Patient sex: F
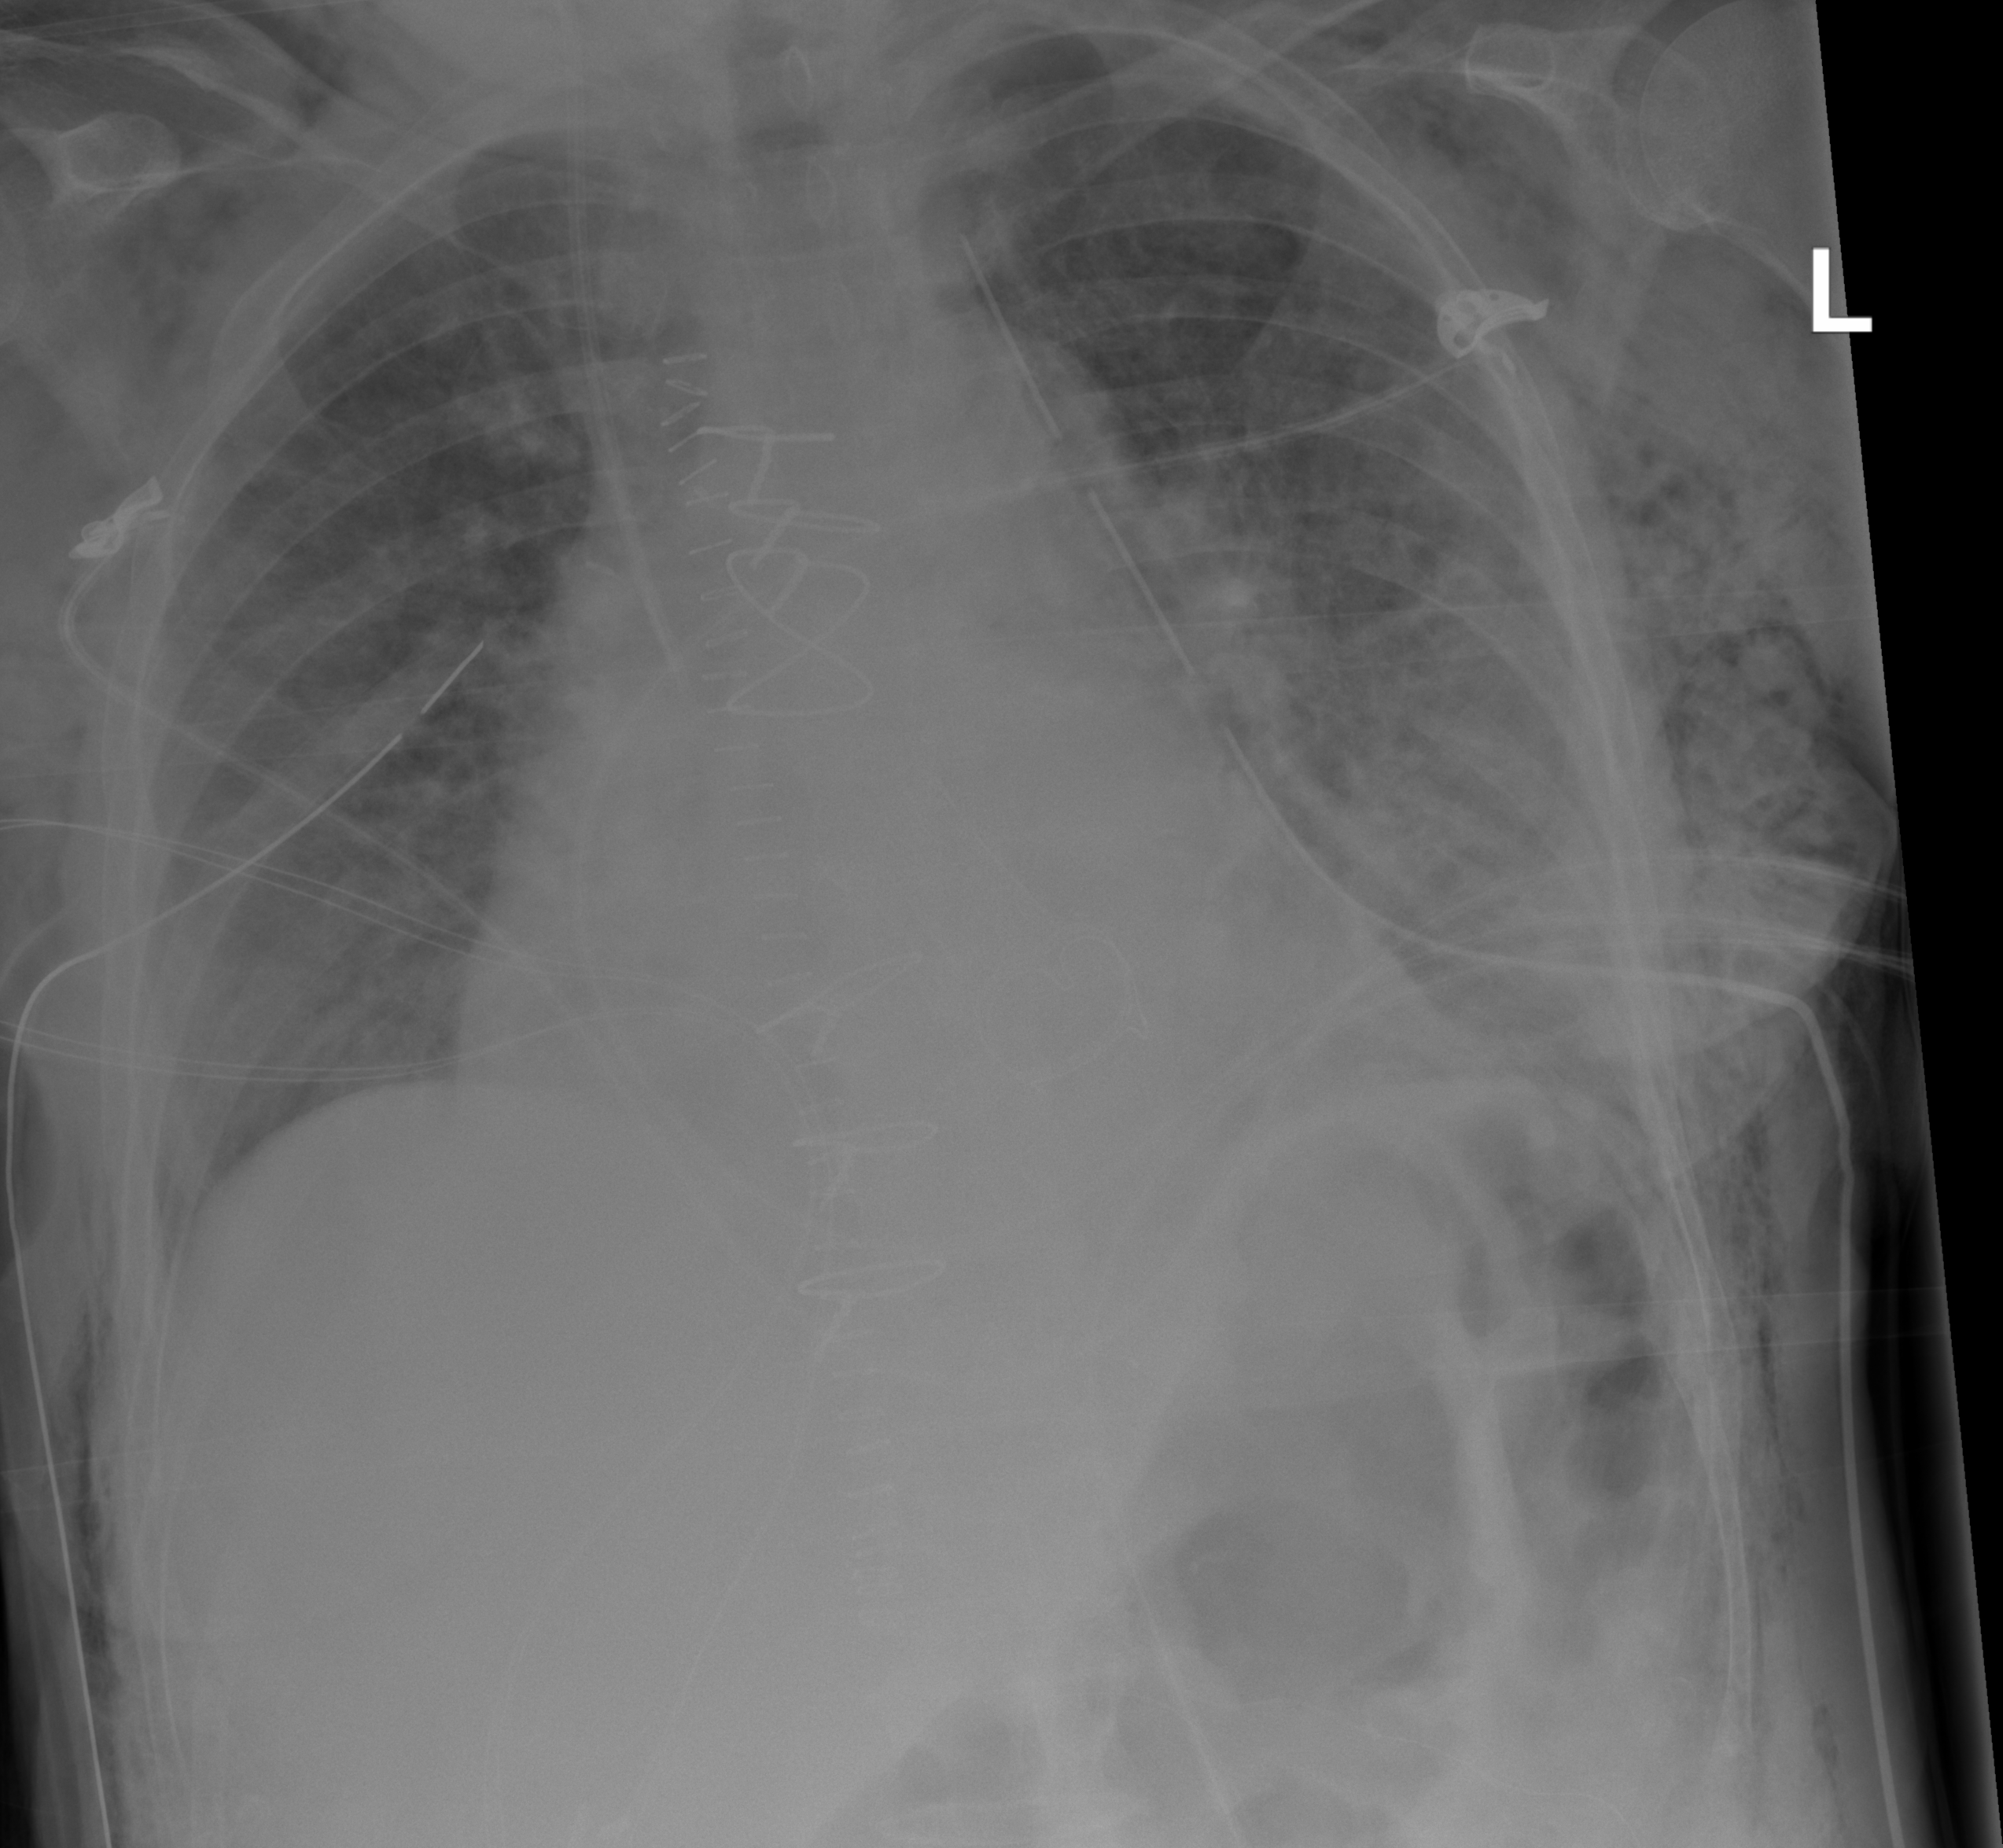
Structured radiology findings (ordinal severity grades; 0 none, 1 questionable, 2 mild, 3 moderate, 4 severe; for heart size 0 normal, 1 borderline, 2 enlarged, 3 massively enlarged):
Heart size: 2
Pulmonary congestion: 0
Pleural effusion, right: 0
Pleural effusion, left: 2
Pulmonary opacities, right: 0
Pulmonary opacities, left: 0
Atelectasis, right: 0
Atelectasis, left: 2